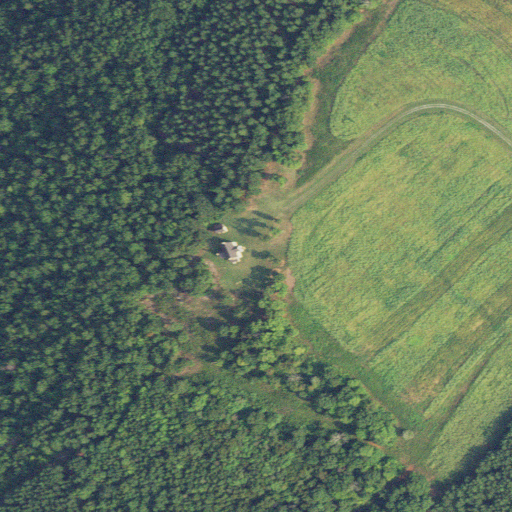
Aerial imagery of mountain in Virginia named Brown Mountain containing mixed forest, deciduous forest, grassland, shrub, and evergreen forest